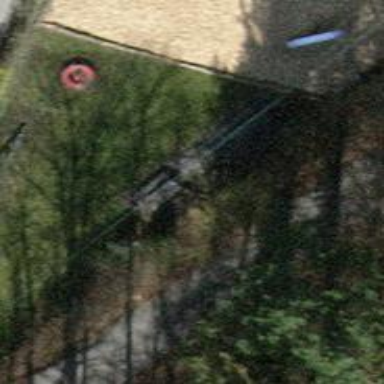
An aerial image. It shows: Brown picnic table in leisure land area.